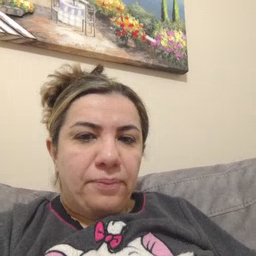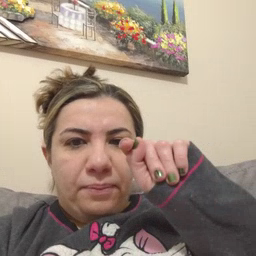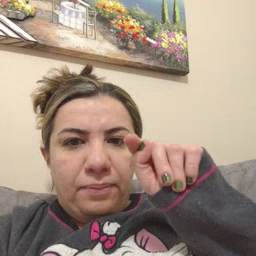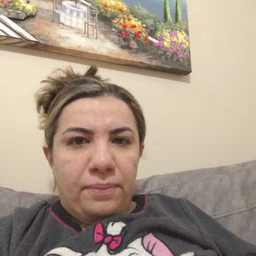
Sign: TV